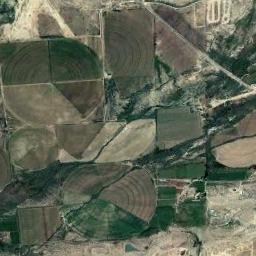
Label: circular_farmland